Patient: sex F, age 62
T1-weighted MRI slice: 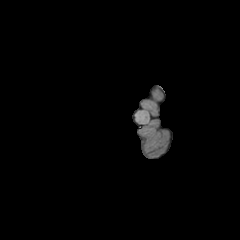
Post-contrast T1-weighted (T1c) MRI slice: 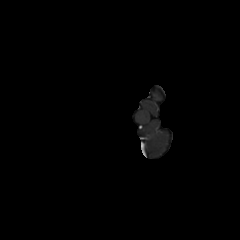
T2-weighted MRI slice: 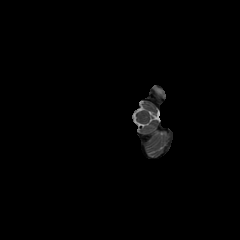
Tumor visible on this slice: no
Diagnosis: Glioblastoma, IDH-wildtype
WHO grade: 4